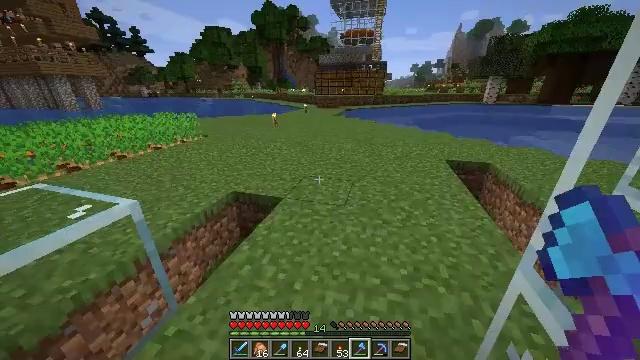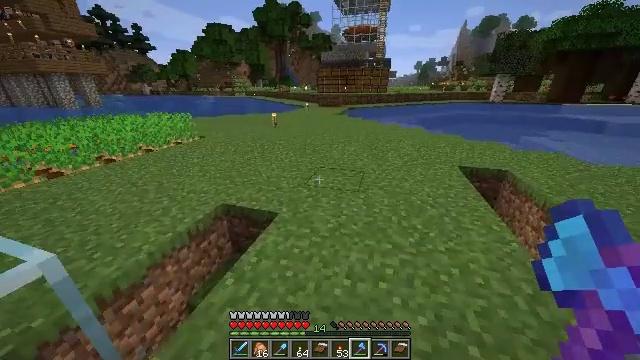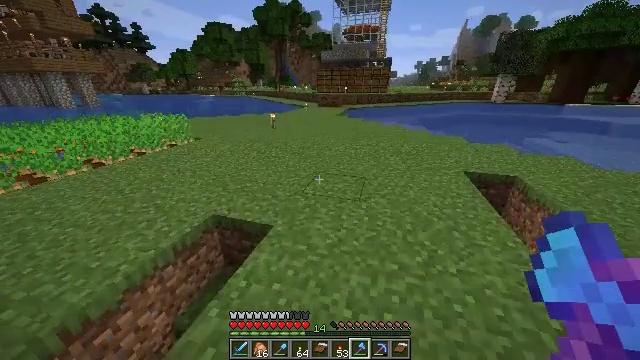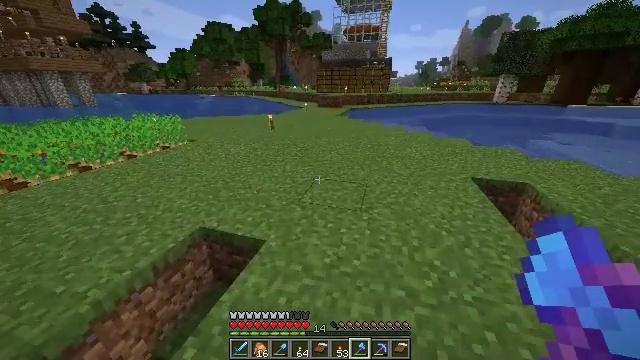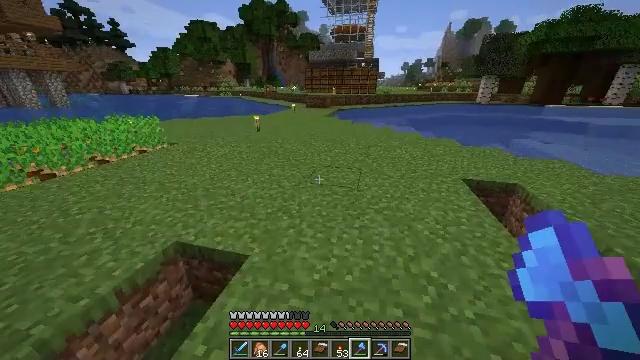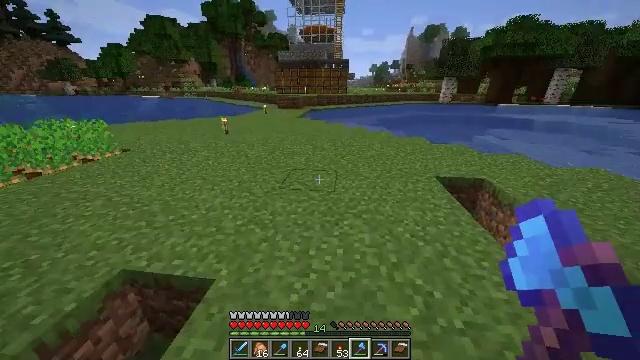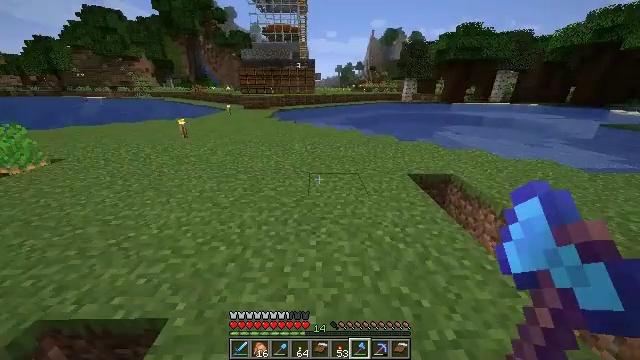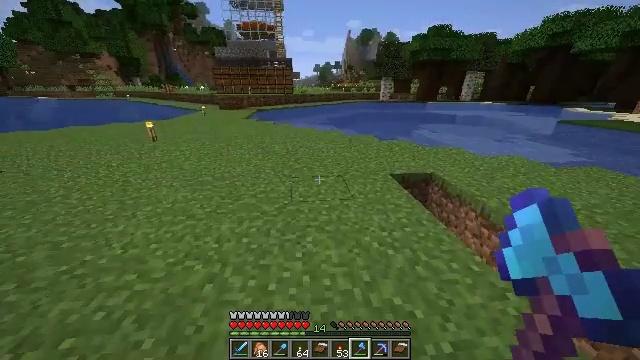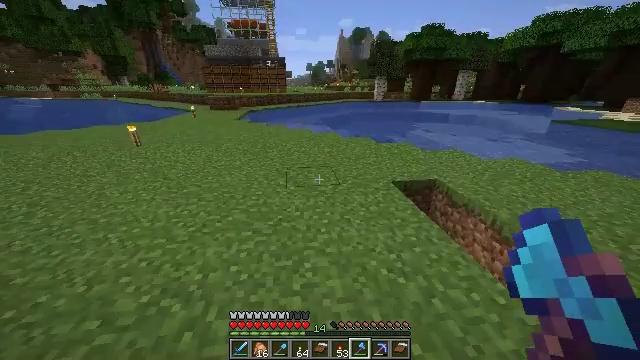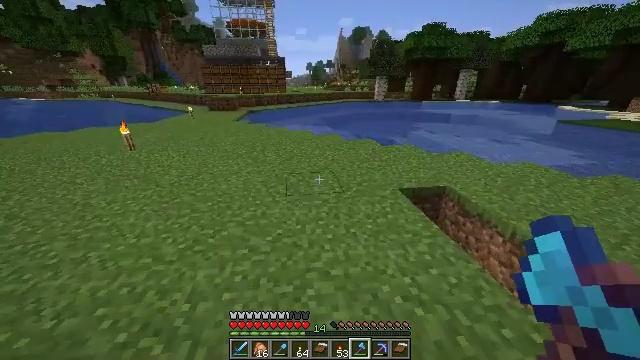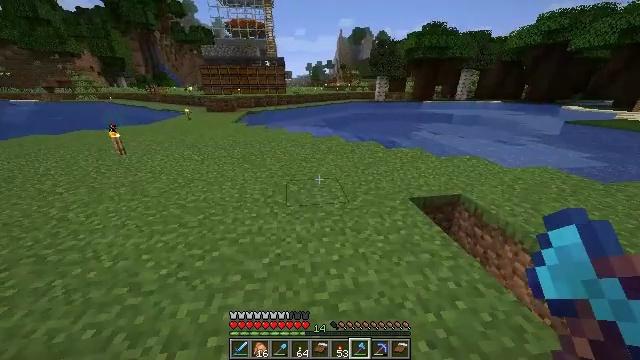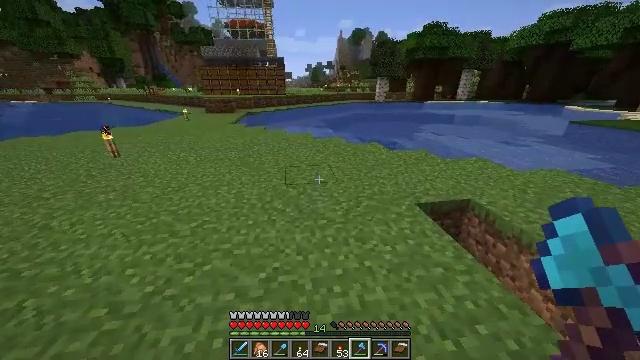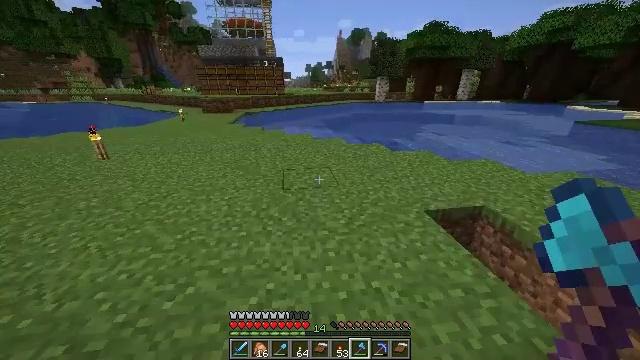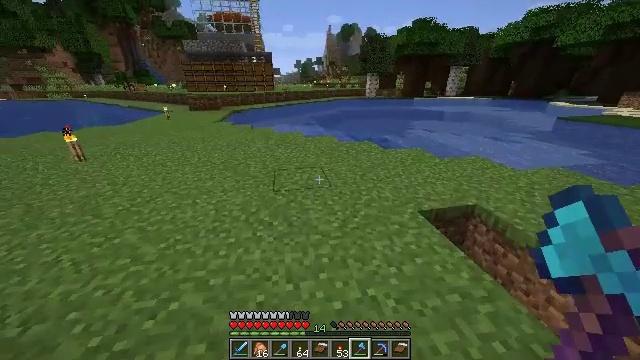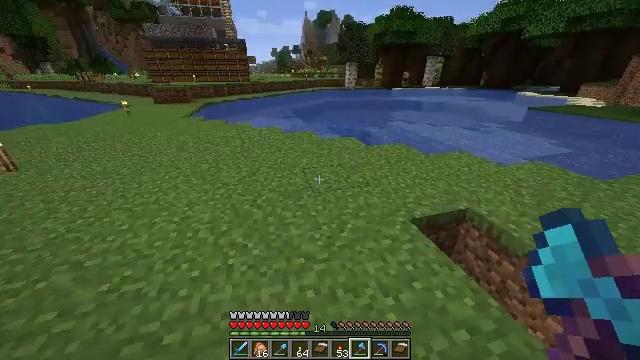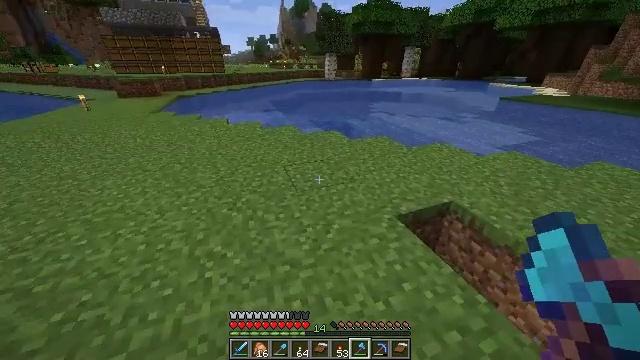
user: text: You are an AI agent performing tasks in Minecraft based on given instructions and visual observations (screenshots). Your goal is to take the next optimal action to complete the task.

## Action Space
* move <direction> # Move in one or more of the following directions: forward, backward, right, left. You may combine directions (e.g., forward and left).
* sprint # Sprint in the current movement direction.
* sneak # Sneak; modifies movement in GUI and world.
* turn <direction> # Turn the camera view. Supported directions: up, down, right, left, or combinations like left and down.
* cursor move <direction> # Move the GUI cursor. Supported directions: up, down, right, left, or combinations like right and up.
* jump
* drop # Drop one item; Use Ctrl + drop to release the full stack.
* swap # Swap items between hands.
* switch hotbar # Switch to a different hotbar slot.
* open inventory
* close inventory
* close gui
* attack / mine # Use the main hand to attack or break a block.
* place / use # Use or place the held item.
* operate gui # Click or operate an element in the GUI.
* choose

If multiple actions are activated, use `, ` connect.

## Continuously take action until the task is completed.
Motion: motion action
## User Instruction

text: Craft a brown bed with wool and dye.
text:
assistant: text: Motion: move forward
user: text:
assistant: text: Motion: move forward, sprint
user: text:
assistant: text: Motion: move forward, sprint
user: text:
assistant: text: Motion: move forward, sprint, turn right
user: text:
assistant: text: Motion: move forward, turn right
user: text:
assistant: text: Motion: move forward, turn right
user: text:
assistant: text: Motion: move forward, turn right
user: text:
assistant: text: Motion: move forward, turn right
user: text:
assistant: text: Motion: move forward
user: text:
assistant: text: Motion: move forward
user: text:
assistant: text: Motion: move forward
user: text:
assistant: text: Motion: move forward
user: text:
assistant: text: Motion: move forward, turn right
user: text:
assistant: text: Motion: move forward, turn right and down
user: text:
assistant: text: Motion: move forward, turn right and down
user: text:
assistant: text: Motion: move forward, turn right and down
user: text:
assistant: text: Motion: move forward, turn right and down
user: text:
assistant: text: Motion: move forward, turn right and down
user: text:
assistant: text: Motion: move forward and move left, turn right and down
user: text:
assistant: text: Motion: move forward and move left, turn right and down
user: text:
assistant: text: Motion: move forward and move left, turn right and down
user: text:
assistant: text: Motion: move forward and move left, turn right and down
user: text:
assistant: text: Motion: move forward and move left, turn right and down
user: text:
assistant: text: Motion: move left, turn right
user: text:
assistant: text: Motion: turn right
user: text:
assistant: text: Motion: no_op
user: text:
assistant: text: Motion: turn right
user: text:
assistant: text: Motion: no_op
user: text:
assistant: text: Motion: no_op
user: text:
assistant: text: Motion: no_op